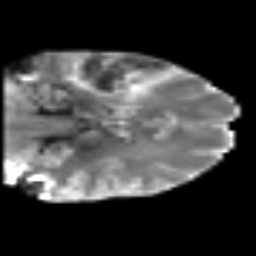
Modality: T2w
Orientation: coronal
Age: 49
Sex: male
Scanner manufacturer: siemens
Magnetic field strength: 3 T
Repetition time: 6.1 s
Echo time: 0.101 s